七年级 · 度量几何学
如图, $A B / / C D$, 直线 $E F$ 分别交 $A B, C D$ 于点 $E, F, E G$ 平分 $\angle B E F$, 若 $\angle E F G=64^{\circ}$,则 $\angle E G D$ 的大小是 $($ )

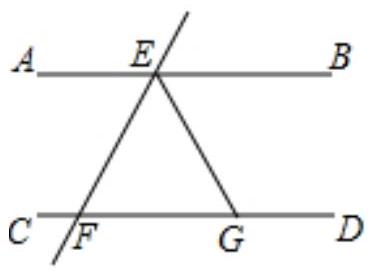
A. $132^{\circ}$
B. $128^{\circ}$
C. $122^{\circ}$

D. $112^{\circ}$

答案: C
解析: 【答案】C

【解析】解: $\because A B / / C D, \angle E F G=64^{\circ}$,

$\therefore \angle B E F=180^{\circ}-\angle E F G=116^{\circ}$,

$\because E G$ 平分 $\angle B E F$ 交 $C D$ 于点 $G$,

$\therefore \angle B E G=\frac{1}{2} \angle B E F=58^{\circ}$,

$\because A B / / C D$,

$\therefore \angle E G D=180^{\circ}-\angle B E G=122^{\circ}$.

故选: $C$.

根据平行线的性质得到 $\angle B E F=180^{\circ}-\angle E F G=116^{\circ}$, 根据角平分线的定义得到

$\angle B E G=\frac{1}{2} \angle B E F=58^{\circ}$, 由平行线的性质即可得到结论.

此题考查了平行线的性质与角平分线的定义. 解题的关键是掌握两直线平行, 同旁内角互补与两直线平行, 内错角相等的知识点.